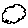
Label: cloud